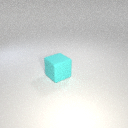
large cyan rubber cube